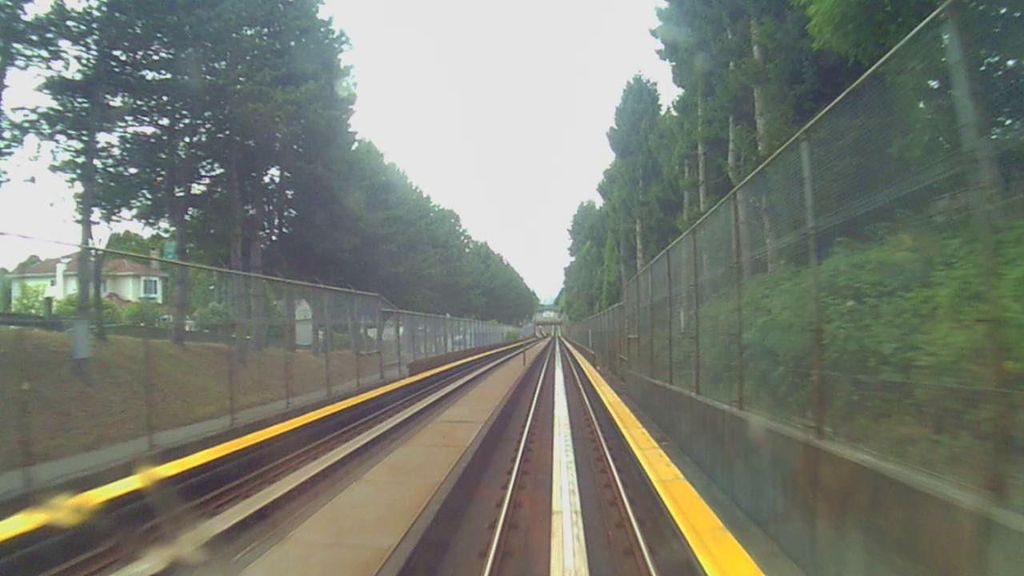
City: vancouver